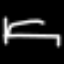
Label: bed